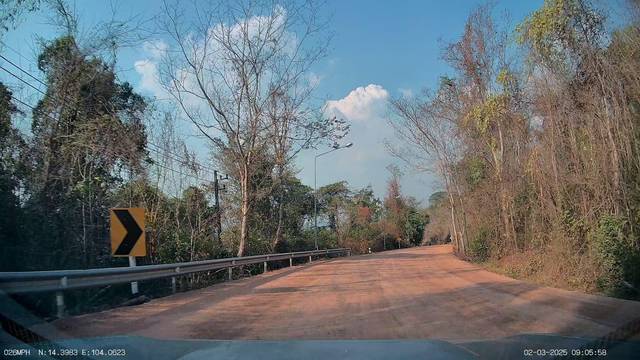
Region: Thailand
Coordinates: 14.398, 104.062